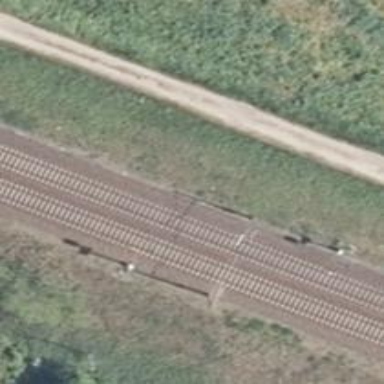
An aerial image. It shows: Railway signal.